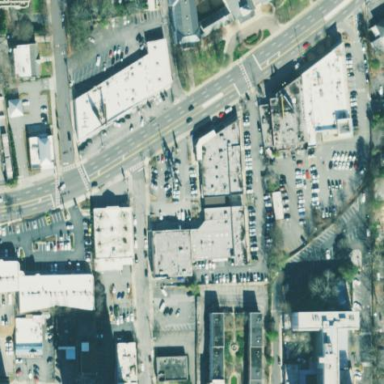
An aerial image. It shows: Retail building.